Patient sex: F
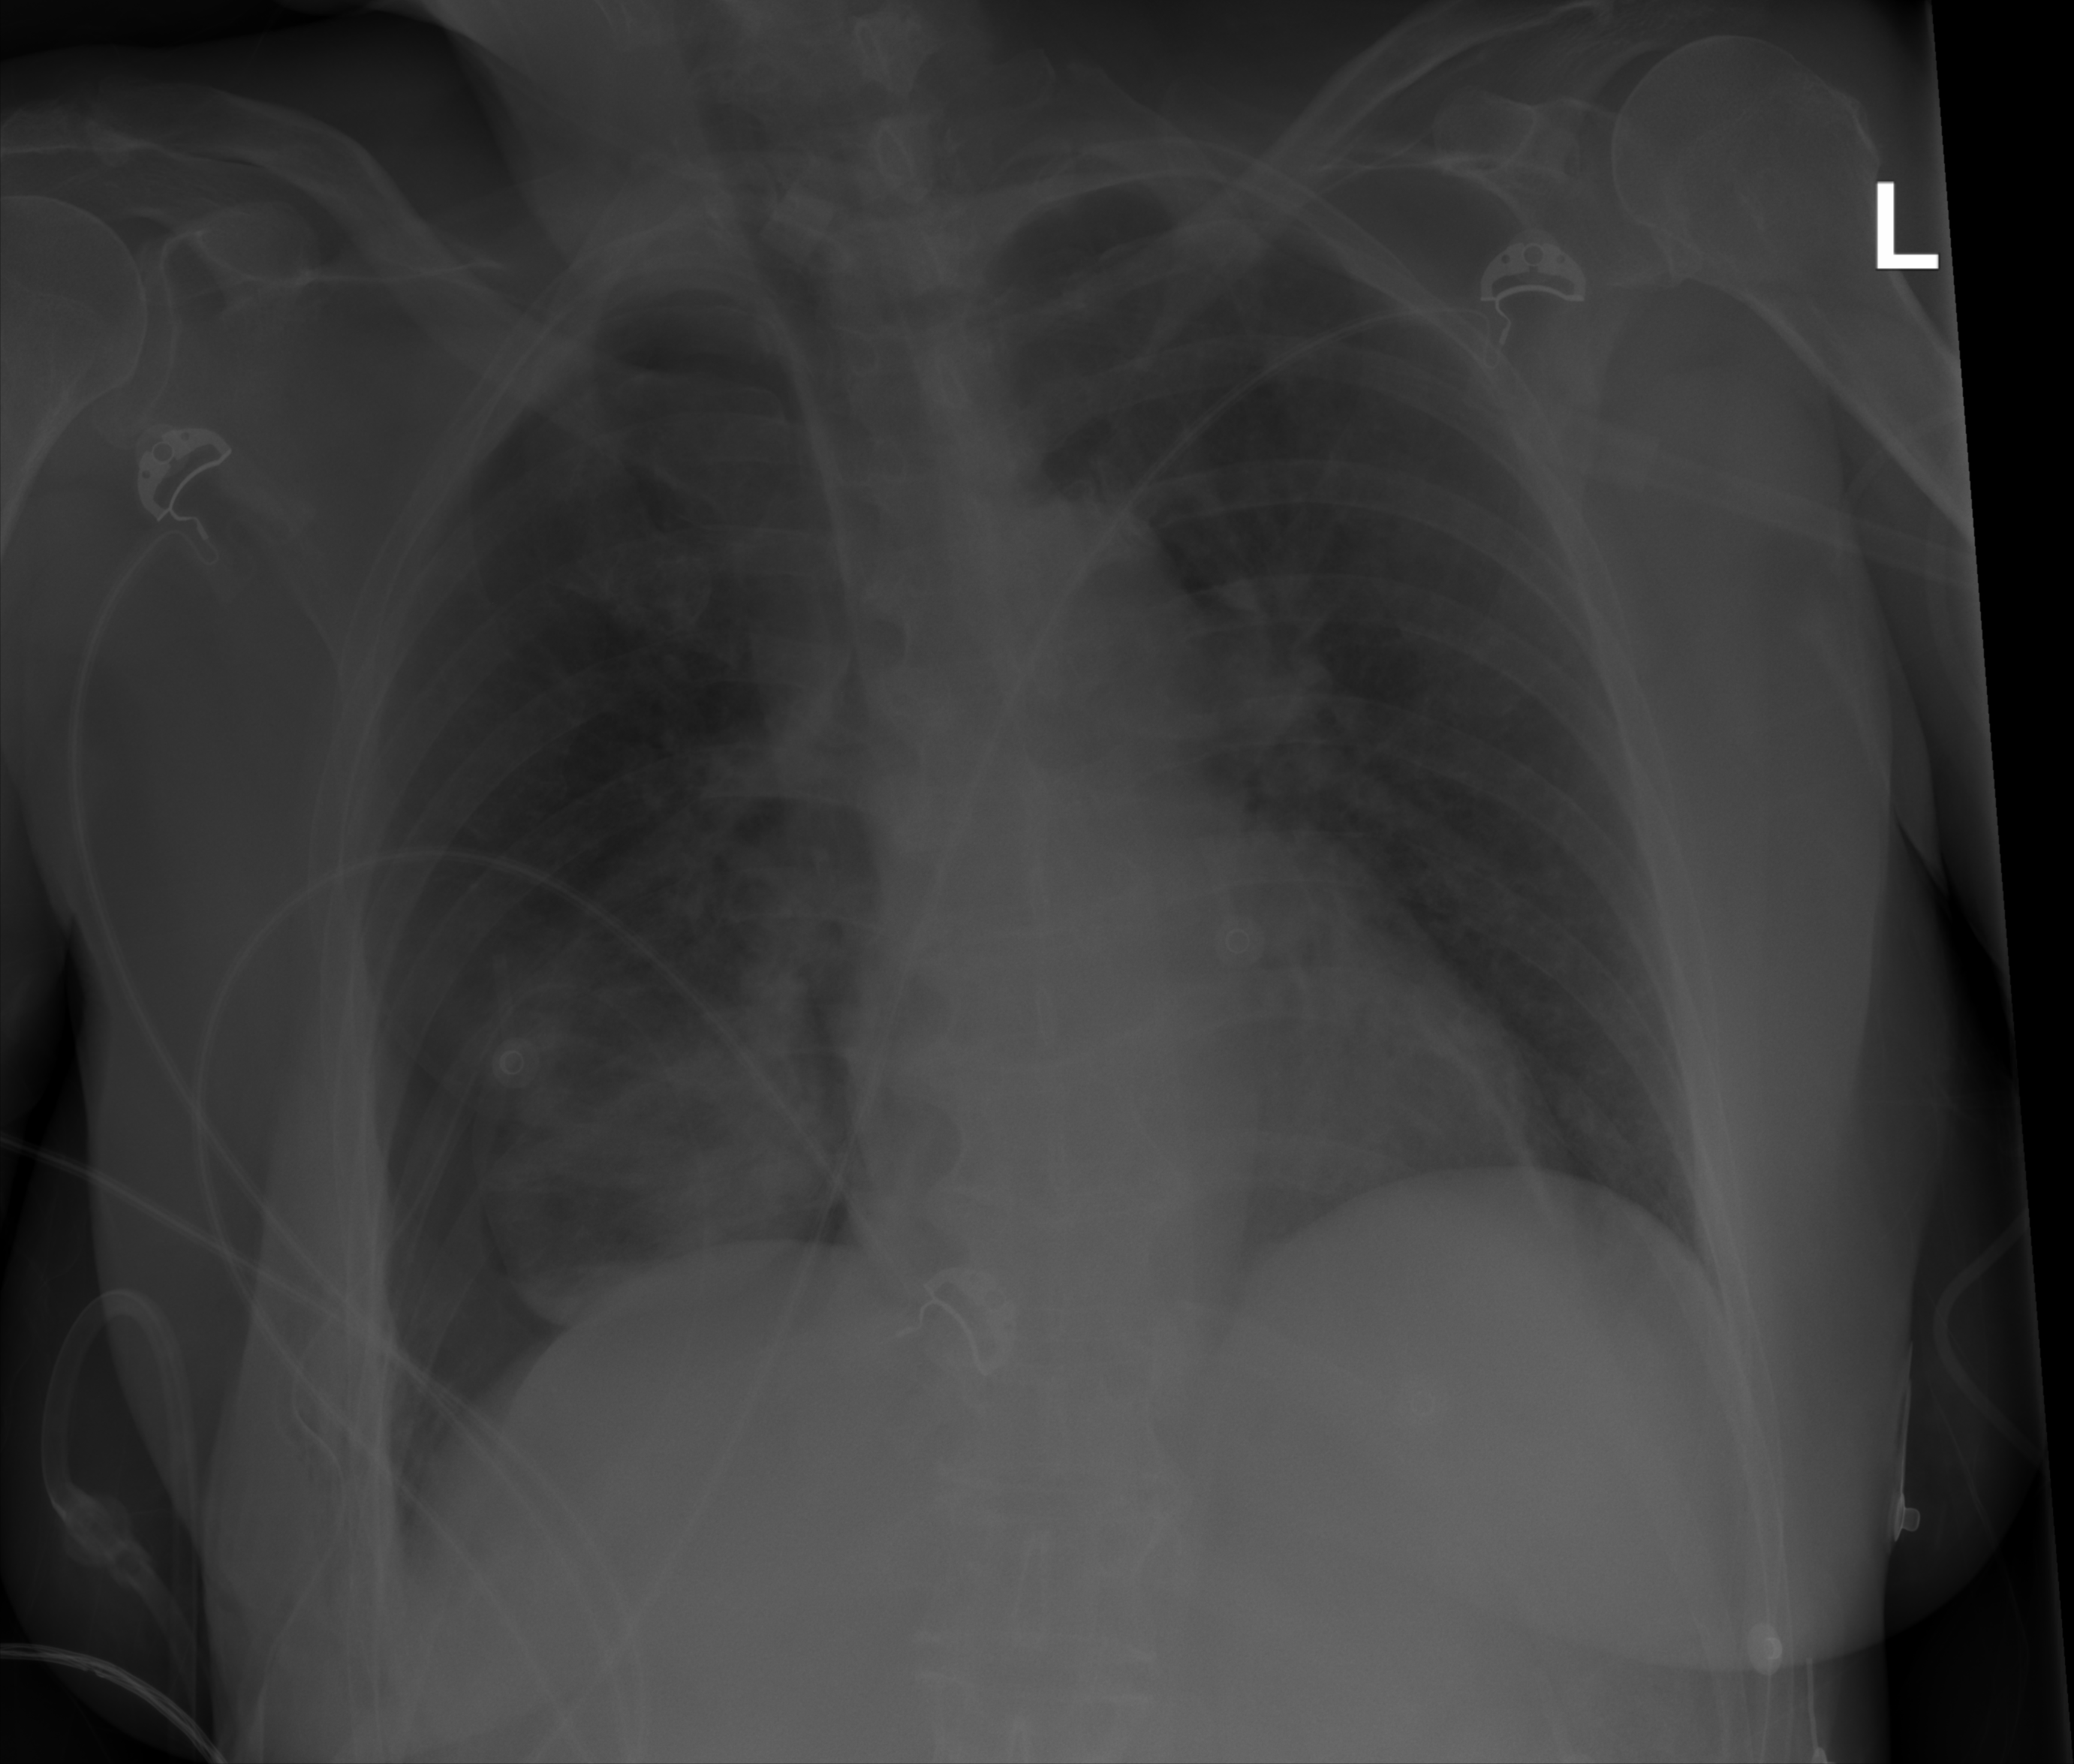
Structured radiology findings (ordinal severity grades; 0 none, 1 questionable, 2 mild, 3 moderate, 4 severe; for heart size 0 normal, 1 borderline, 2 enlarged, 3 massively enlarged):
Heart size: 0
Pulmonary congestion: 0
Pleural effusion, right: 0
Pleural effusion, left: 0
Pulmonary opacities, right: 0
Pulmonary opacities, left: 0
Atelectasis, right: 2
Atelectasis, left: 0